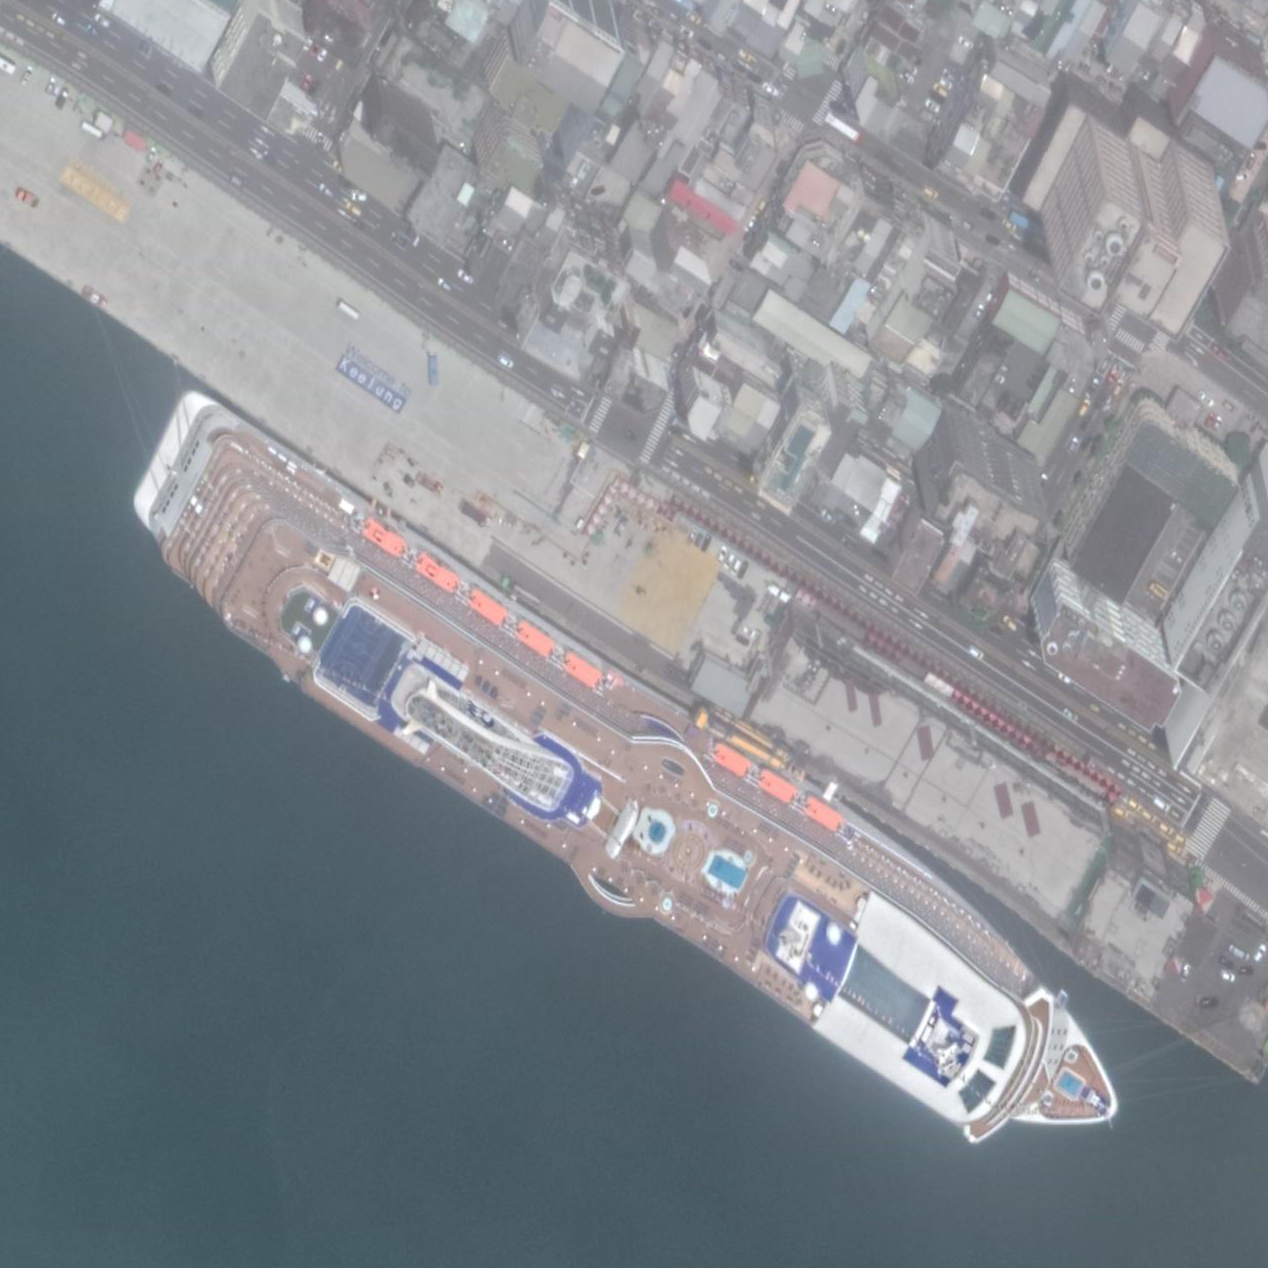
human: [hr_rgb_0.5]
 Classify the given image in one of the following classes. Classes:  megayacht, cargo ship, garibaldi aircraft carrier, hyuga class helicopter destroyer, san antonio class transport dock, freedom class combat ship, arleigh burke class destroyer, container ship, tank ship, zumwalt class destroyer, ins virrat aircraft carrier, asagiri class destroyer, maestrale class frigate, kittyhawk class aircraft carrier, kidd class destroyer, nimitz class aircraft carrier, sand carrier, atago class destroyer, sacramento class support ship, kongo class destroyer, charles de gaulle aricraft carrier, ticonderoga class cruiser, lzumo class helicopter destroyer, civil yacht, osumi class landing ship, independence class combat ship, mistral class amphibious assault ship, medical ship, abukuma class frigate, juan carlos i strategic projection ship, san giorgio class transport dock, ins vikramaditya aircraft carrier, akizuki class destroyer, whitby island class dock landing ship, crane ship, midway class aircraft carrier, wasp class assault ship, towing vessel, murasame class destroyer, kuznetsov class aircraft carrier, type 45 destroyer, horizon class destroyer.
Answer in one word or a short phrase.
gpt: Megayacht